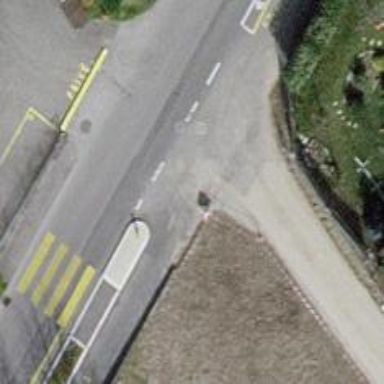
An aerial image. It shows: Unmarked crossing on the road.